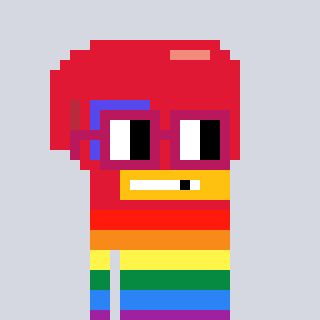
a pixel art character with square dark red glasses, a boxing glove-shaped head and a grayscale-colored body on a cool background